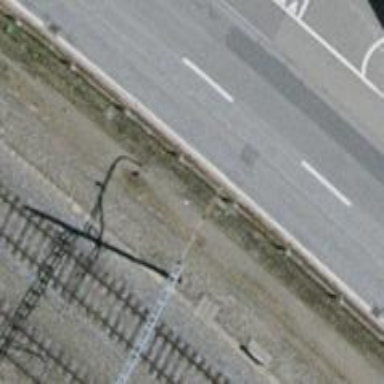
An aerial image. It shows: Abandoned railway spur with one track.